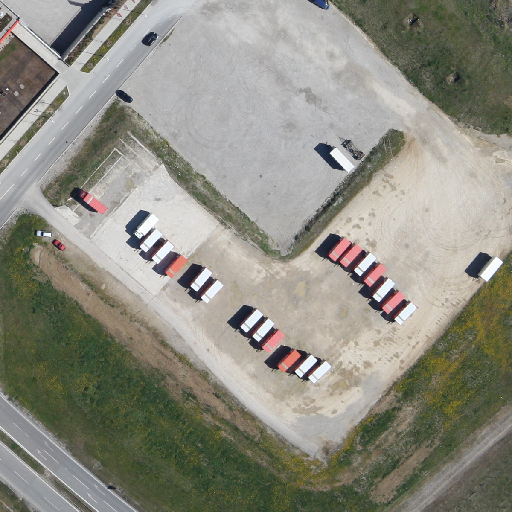
Referring expression: vehicle in the parking area